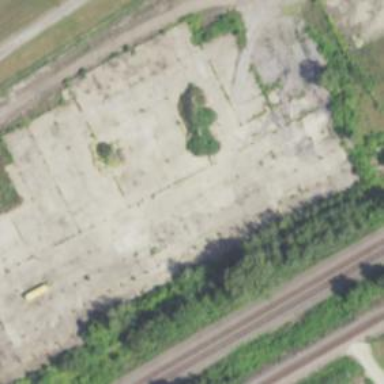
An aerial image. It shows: Brownfield area.